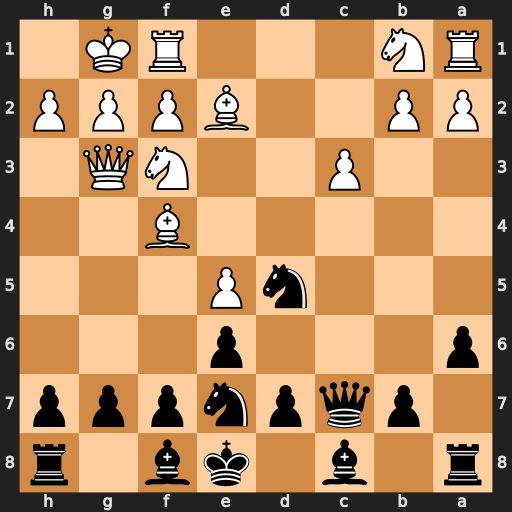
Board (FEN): r1b1kb1r/1pqpnppp/p3p3/3nP3/5B2/2P2NQ1/PP2BPPP/RN3RK1
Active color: b
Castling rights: kq
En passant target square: -
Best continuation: Nf5 Qg4 h5 Qxf5 exf5